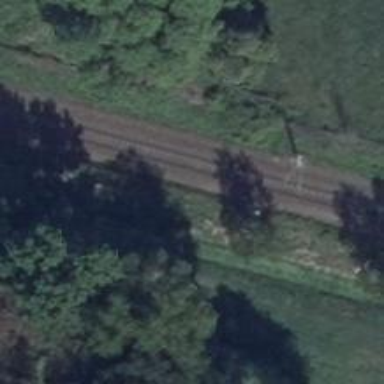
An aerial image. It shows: Railway signal.